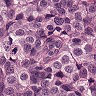
Metastatic tissue present: yes